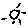
Label: sun